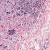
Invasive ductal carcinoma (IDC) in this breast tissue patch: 1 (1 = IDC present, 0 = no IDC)